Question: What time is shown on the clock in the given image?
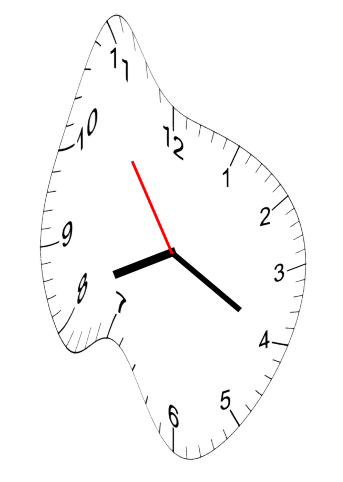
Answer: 08:19:54